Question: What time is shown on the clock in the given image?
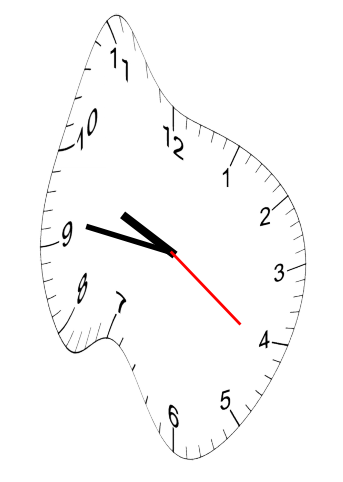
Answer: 09:46:21